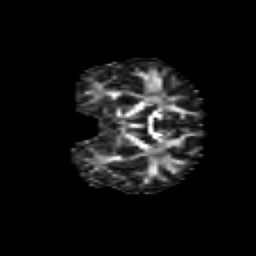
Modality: FA
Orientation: coronal
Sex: male
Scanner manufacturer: siemens
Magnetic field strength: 3 T
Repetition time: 5 s
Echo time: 0.071 s